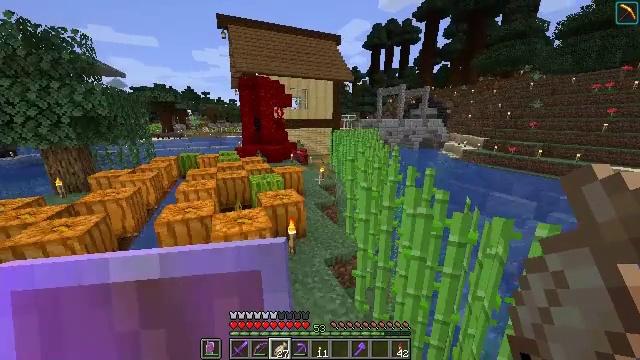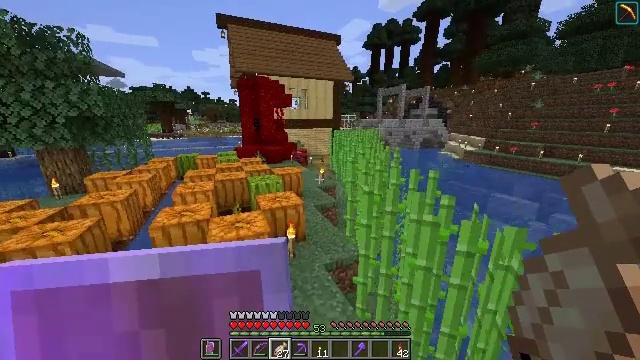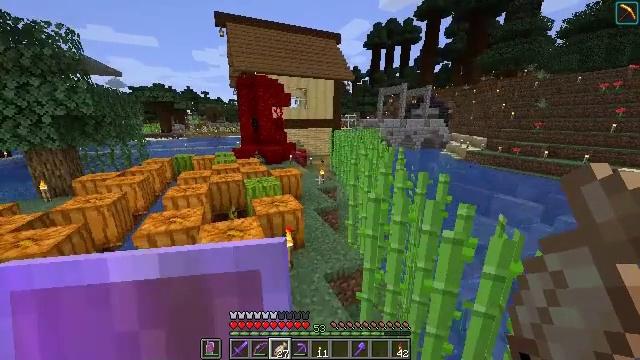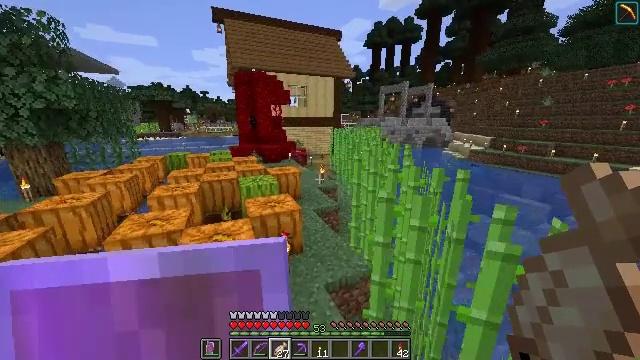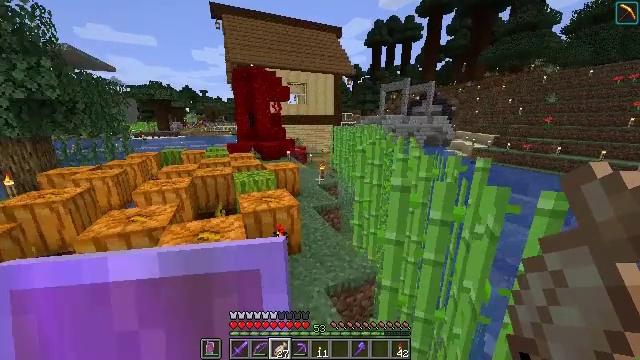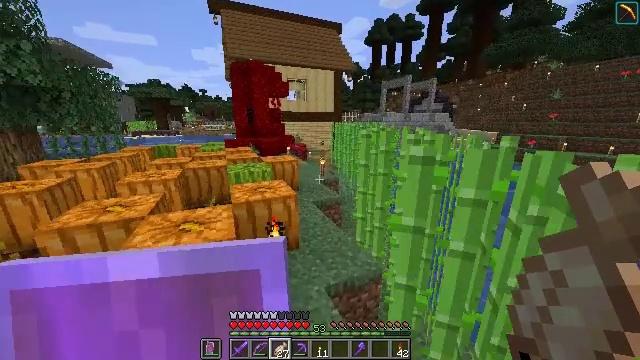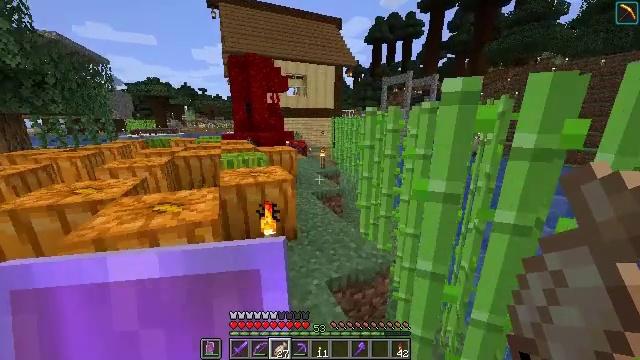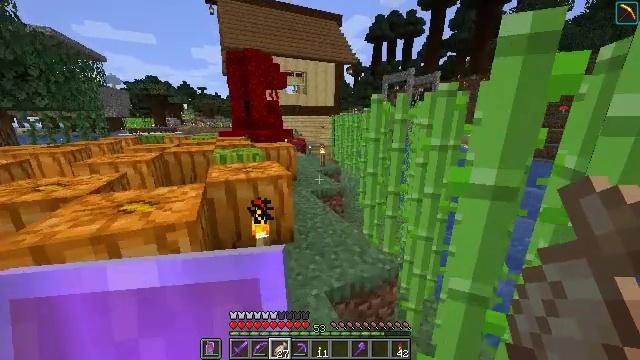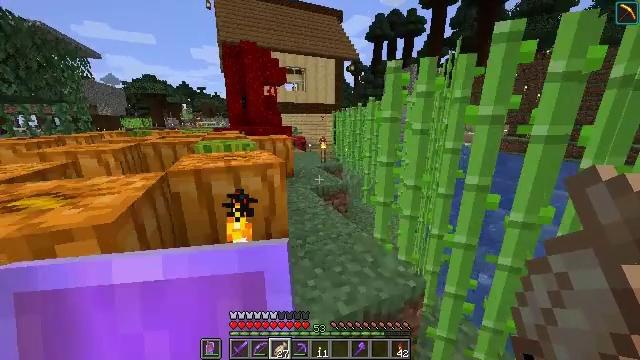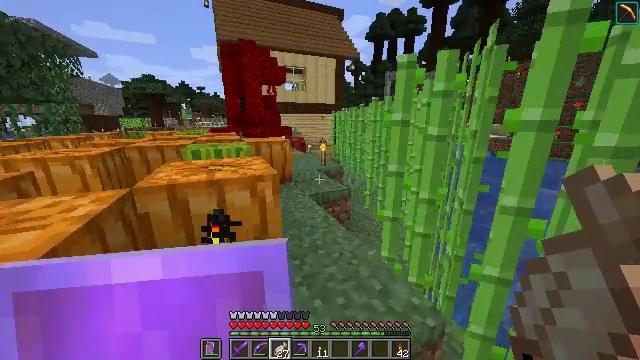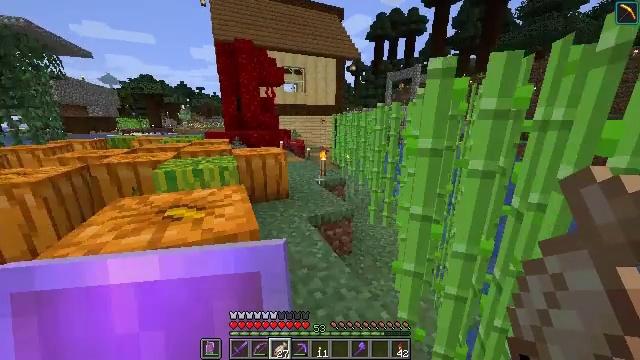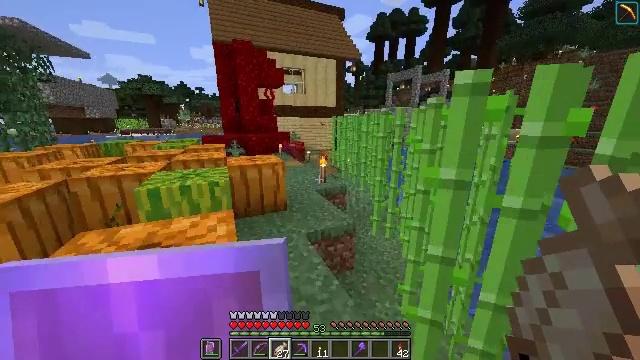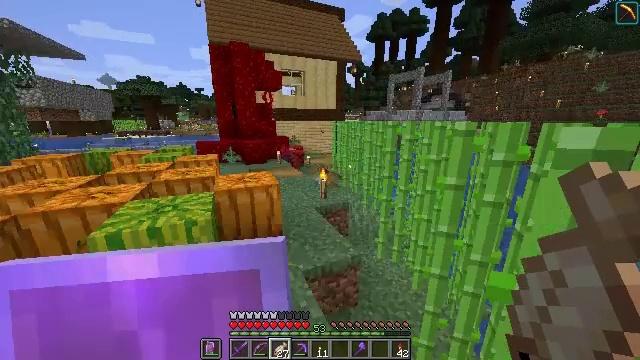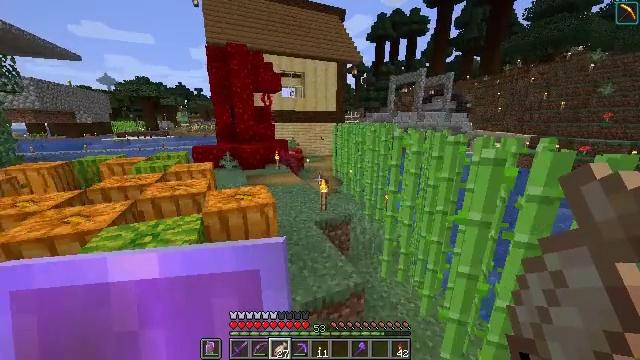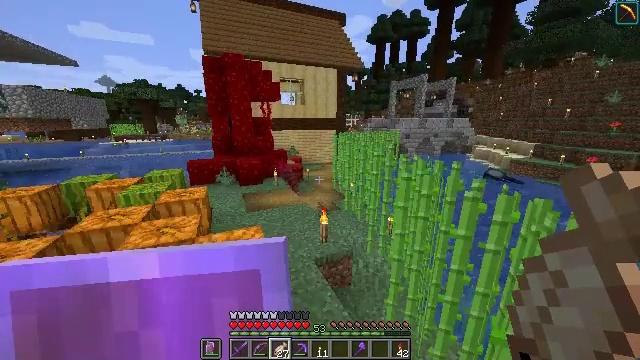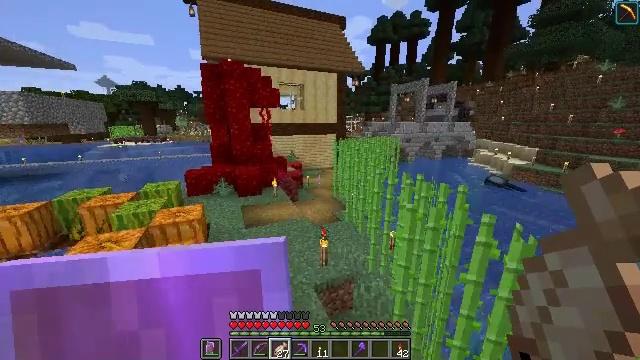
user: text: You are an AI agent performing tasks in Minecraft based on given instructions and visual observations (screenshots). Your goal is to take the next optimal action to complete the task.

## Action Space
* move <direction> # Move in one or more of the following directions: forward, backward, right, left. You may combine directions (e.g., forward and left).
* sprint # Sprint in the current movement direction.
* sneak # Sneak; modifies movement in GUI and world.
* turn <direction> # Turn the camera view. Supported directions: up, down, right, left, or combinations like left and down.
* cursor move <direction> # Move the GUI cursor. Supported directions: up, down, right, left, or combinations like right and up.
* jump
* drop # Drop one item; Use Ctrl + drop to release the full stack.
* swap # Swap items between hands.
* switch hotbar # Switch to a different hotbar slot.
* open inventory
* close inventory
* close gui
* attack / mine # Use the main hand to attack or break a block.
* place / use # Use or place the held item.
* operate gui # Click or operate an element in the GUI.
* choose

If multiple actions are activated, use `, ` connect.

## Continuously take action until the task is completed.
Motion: motion action
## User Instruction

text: Collect warped wart block.
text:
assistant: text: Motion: move forward, sprint
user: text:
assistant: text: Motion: move forward, sprint
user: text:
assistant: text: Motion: move forward, sprint
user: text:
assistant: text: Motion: move forward, sprint
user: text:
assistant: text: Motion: move forward, sprint
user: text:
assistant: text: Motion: move forward, sprint
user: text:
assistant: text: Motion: move forward, sprint, jump
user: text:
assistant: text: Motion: move forward, sprint, jump
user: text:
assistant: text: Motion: move forward, sprint, jump
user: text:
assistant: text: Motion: move forward, sprint, jump
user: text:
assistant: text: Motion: move forward, sprint, jump
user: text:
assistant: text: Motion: move forward, sprint, jump
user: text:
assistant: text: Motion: move forward, sprint, jump
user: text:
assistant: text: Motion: move forward, sprint
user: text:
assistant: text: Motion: move forward, sprint
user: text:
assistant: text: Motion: move forward, sprint
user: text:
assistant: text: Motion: move forward, sprint
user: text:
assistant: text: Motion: move forward, sprint
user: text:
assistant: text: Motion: move forward, sprint
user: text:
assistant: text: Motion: move forward, sprint
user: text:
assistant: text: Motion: move forward, sprint
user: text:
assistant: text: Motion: move forward, sprint
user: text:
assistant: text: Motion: move forward, sprint
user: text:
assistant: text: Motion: move forward, sprint
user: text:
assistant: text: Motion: move forward, sprint
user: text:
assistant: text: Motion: move forward, sprint, jump
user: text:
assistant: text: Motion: move forward, sprint, jump
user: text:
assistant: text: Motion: move forward, sprint, jump
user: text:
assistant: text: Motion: move forward, sprint, jump
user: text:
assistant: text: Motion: move forward, sprint, jump